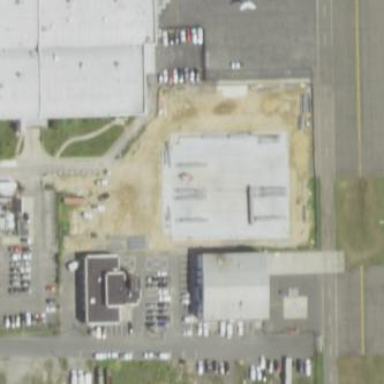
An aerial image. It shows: Hangar located at airport.